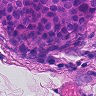
Metastatic tissue present: yes